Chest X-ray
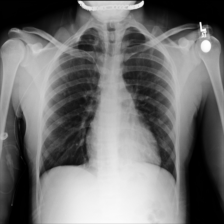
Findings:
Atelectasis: negative
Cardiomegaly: negative
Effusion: negative
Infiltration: negative
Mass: negative
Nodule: negative
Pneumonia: negative
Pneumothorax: negative
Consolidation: negative
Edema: negative
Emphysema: negative
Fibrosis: negative
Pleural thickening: negative
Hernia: negative